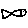
Label: fish